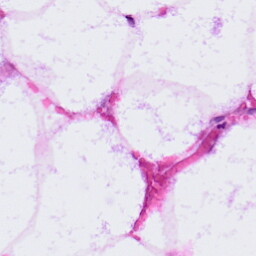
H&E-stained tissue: LymphNode